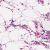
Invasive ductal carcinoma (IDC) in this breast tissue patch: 0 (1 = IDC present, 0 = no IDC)